Question: This is my database:

Here I have to check the query current date+status=Q information and get the count value.
This is my code:
'''
public class TodayQ {
public int data() {
int count=0;
Date date = new Date(timestamp);
DateFormat dateFormat = new SimpleDateFormat ("yyyy-MM-dd");
System.out.println( dateFormat.format (date));
// count++;
try {
Class.forName("com.mysql.jdbc.Driver");
Connection con = DriverManager.getConnection(
"jdbc:mysql://localhost:3306/pro", "root", "");
PreparedStatement statement = con
.prepareStatement("select * from orders where status='Q' AND date=CURDATE()");
ResultSet result = statement.executeQuery();
while (result.next()) {
// Do something with the row returned.
count++; // if the first col is a count.
}
}
catch (Exception exc) {
System.out.println(exc.getMessage());
}
return count;
}
}
'''
Here I have to edit the date is (yyyy-mm-dd) format. Now I got the output. But I wish to use timestamp on my database. So how is converted timestamp to date in Java. How is use that code in my code?
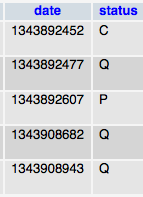
Answer: You can achieve the same using mysql functions. Hope the following query gives you the desired output.
'''
select *
from orders
where status='Q' AND
date_format(from_unixtime(date),'%Y-%m-%d') = current_date;
'''